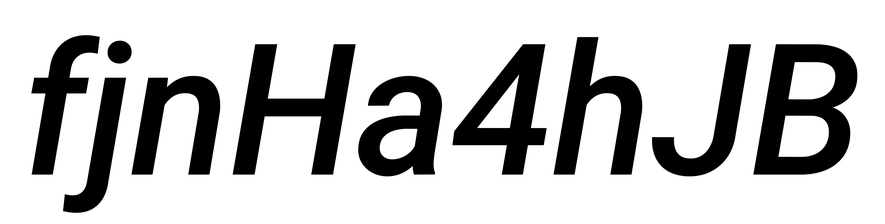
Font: Roboto-Italic_Medium_Italic